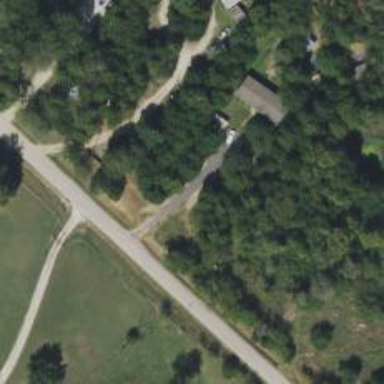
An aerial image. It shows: Driveway.